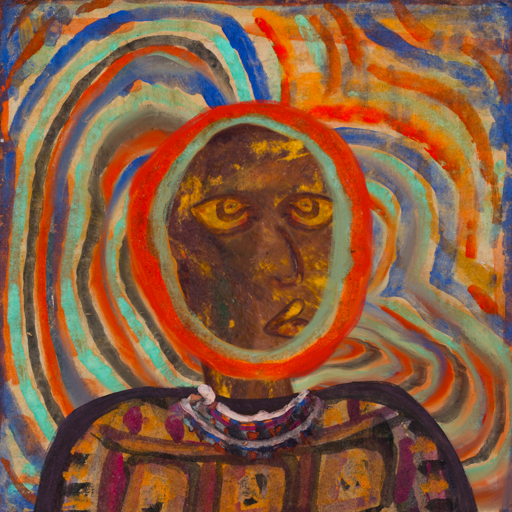
Background: Sisters, Head And Neck Side: Comrade, Face Side: Comrade, Bust: Doll, Hair Side: Sisters, Head Accessory: Blank, Second Necklace: Blank, Necklace: Hypocrite_1, Baby: Blank